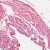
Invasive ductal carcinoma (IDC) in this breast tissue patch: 0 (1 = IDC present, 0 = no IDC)